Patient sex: M
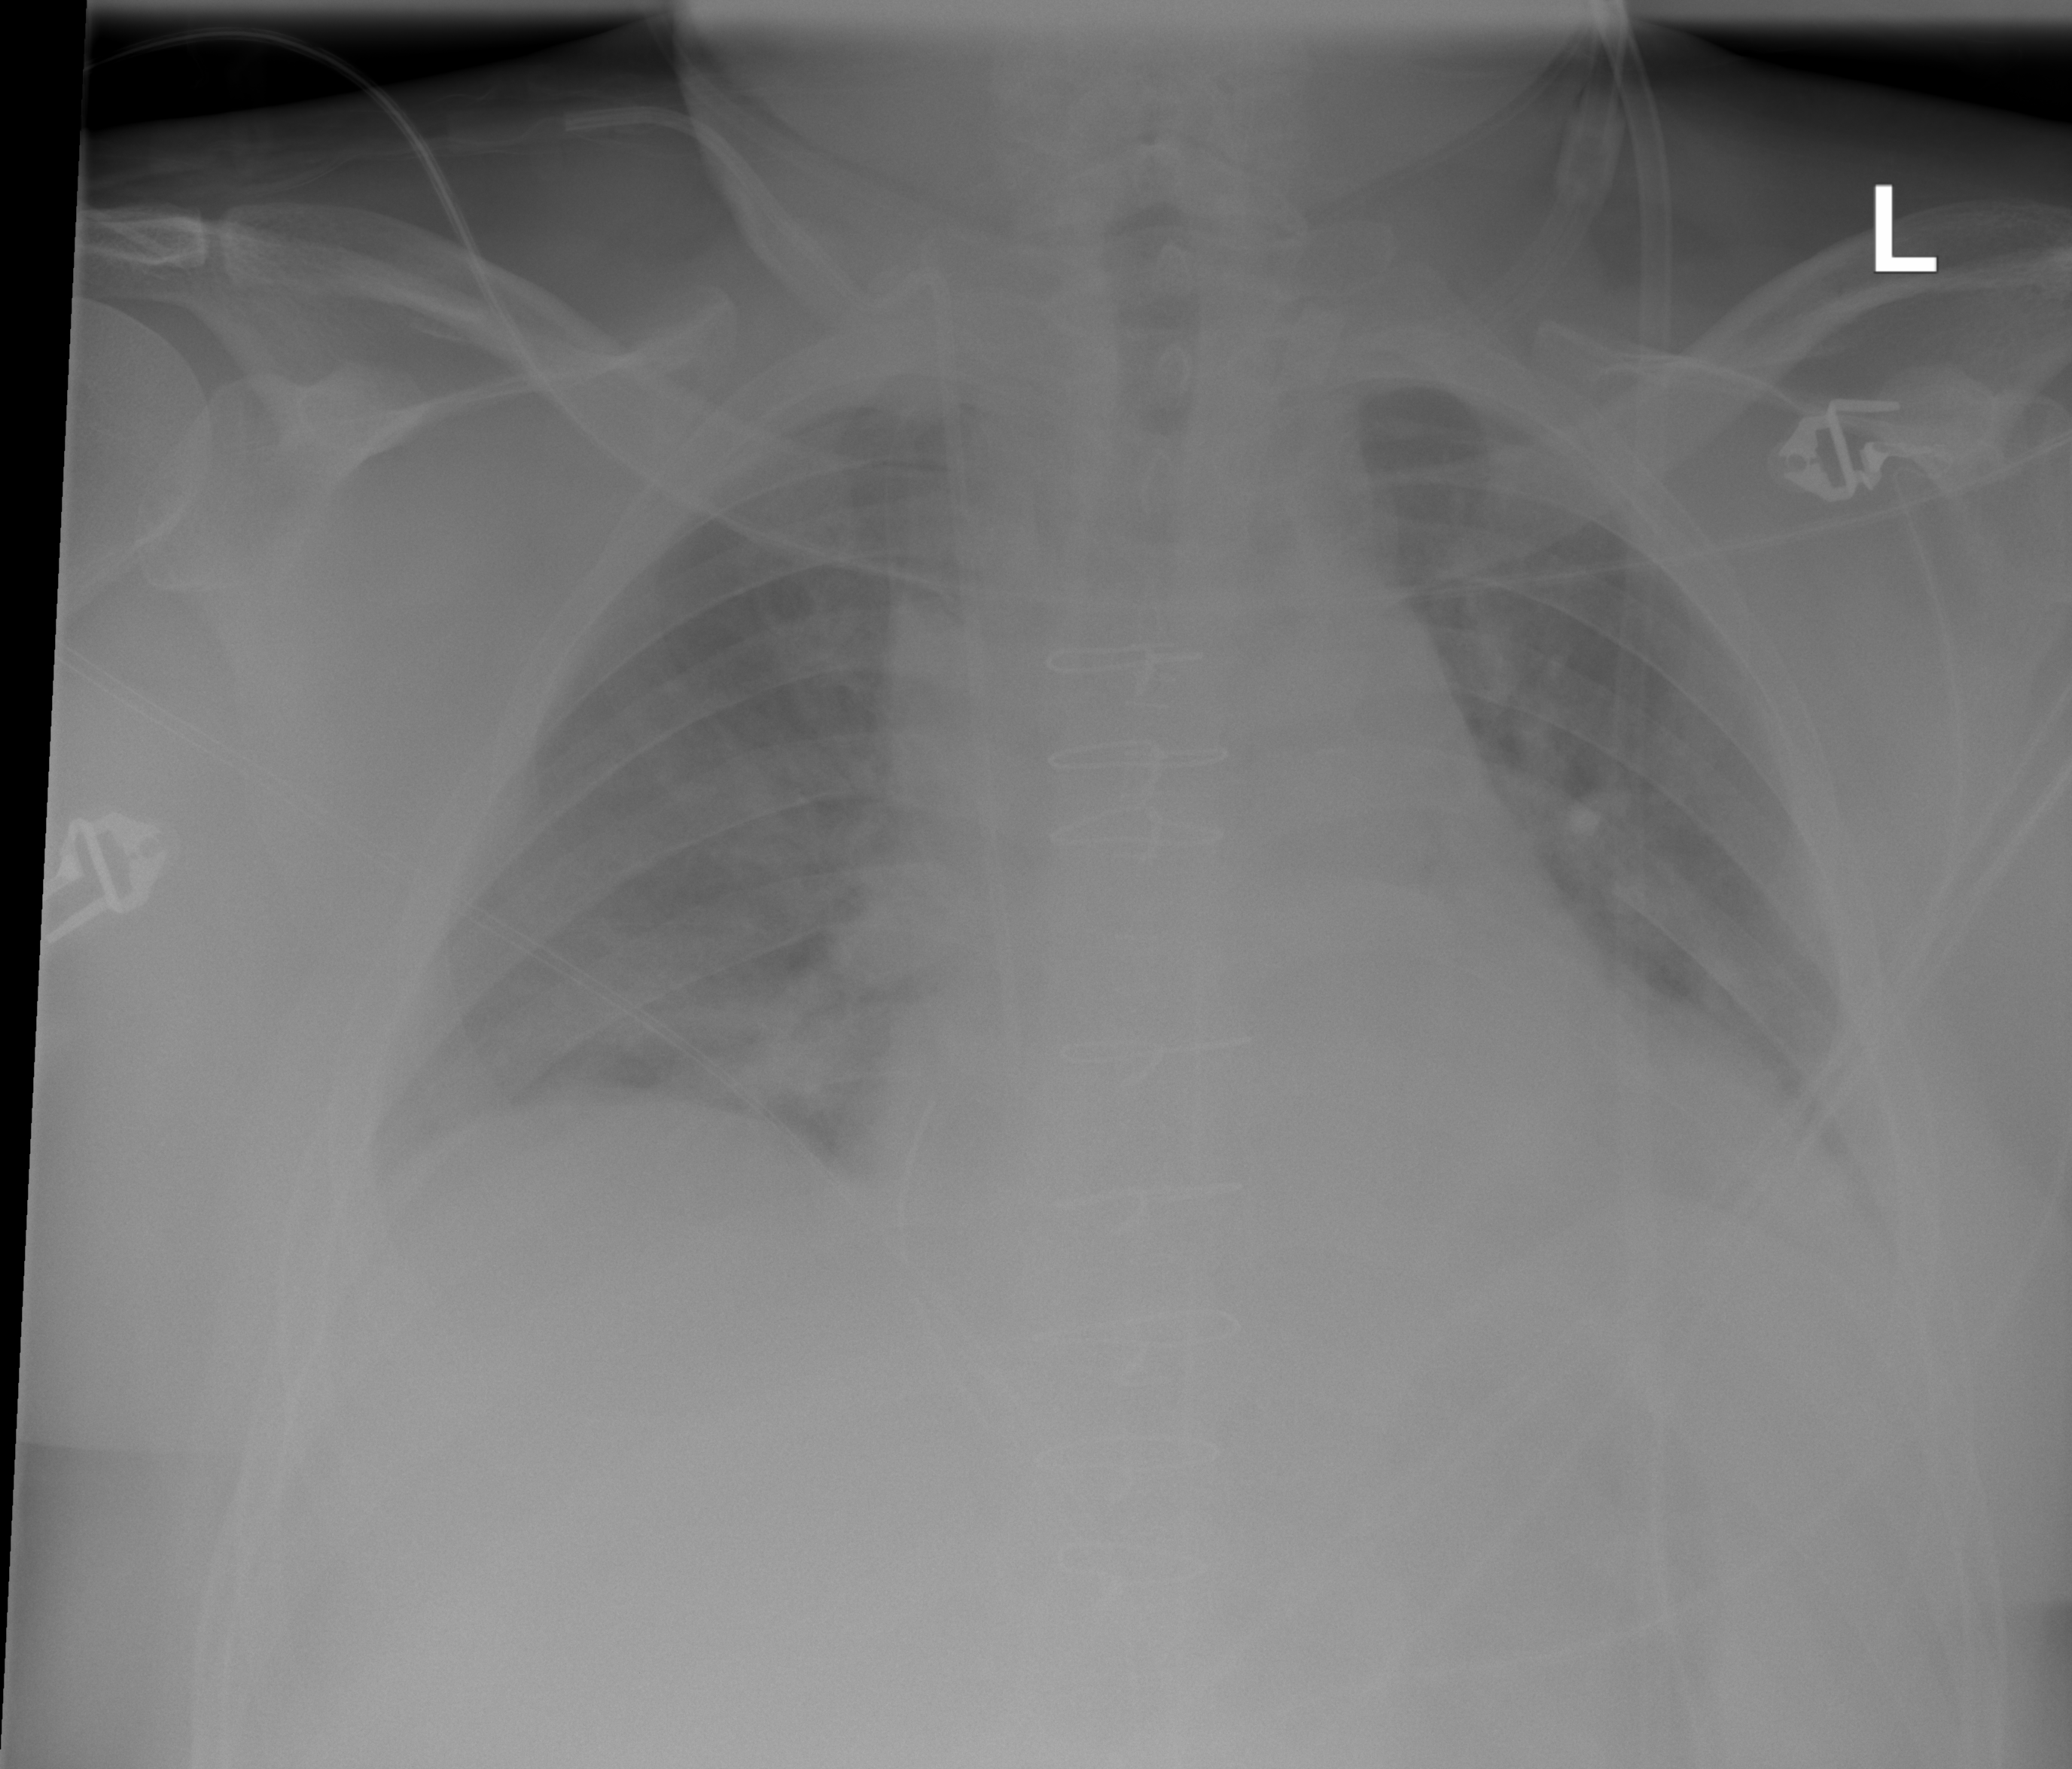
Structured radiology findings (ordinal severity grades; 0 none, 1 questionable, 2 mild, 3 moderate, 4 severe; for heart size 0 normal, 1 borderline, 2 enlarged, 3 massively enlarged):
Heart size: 0
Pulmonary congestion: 2
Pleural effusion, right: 2
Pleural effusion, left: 2
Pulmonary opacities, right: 0
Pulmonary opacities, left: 0
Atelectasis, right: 0
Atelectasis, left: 0